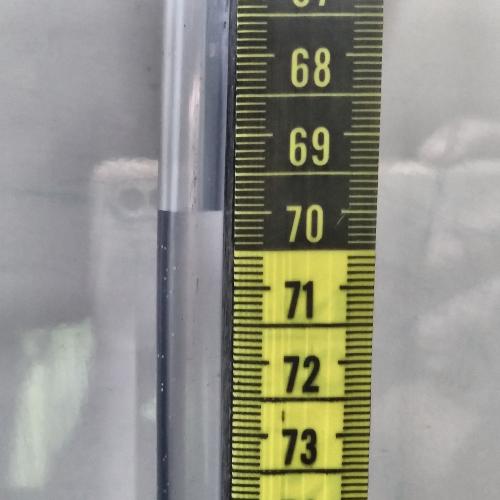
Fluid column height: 70.0 cm